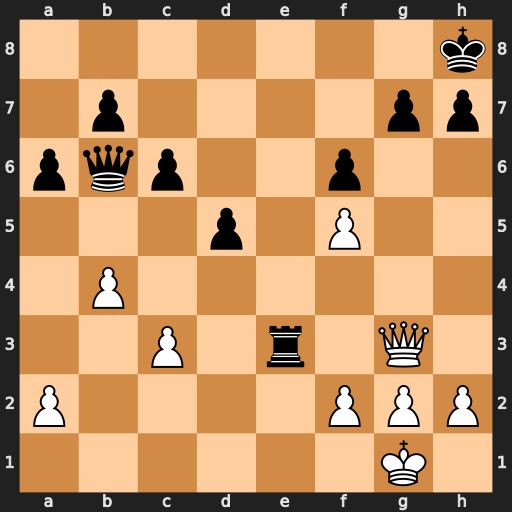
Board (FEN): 7k/1p4pp/pqp2p2/3p1P2/1P6/2P1r1Q1/P4PPP/6K1
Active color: w
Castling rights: -
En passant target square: -
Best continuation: Qb8+ Qd8 Qxd8+ Re8 Qxe8#